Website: apple
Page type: billing-address
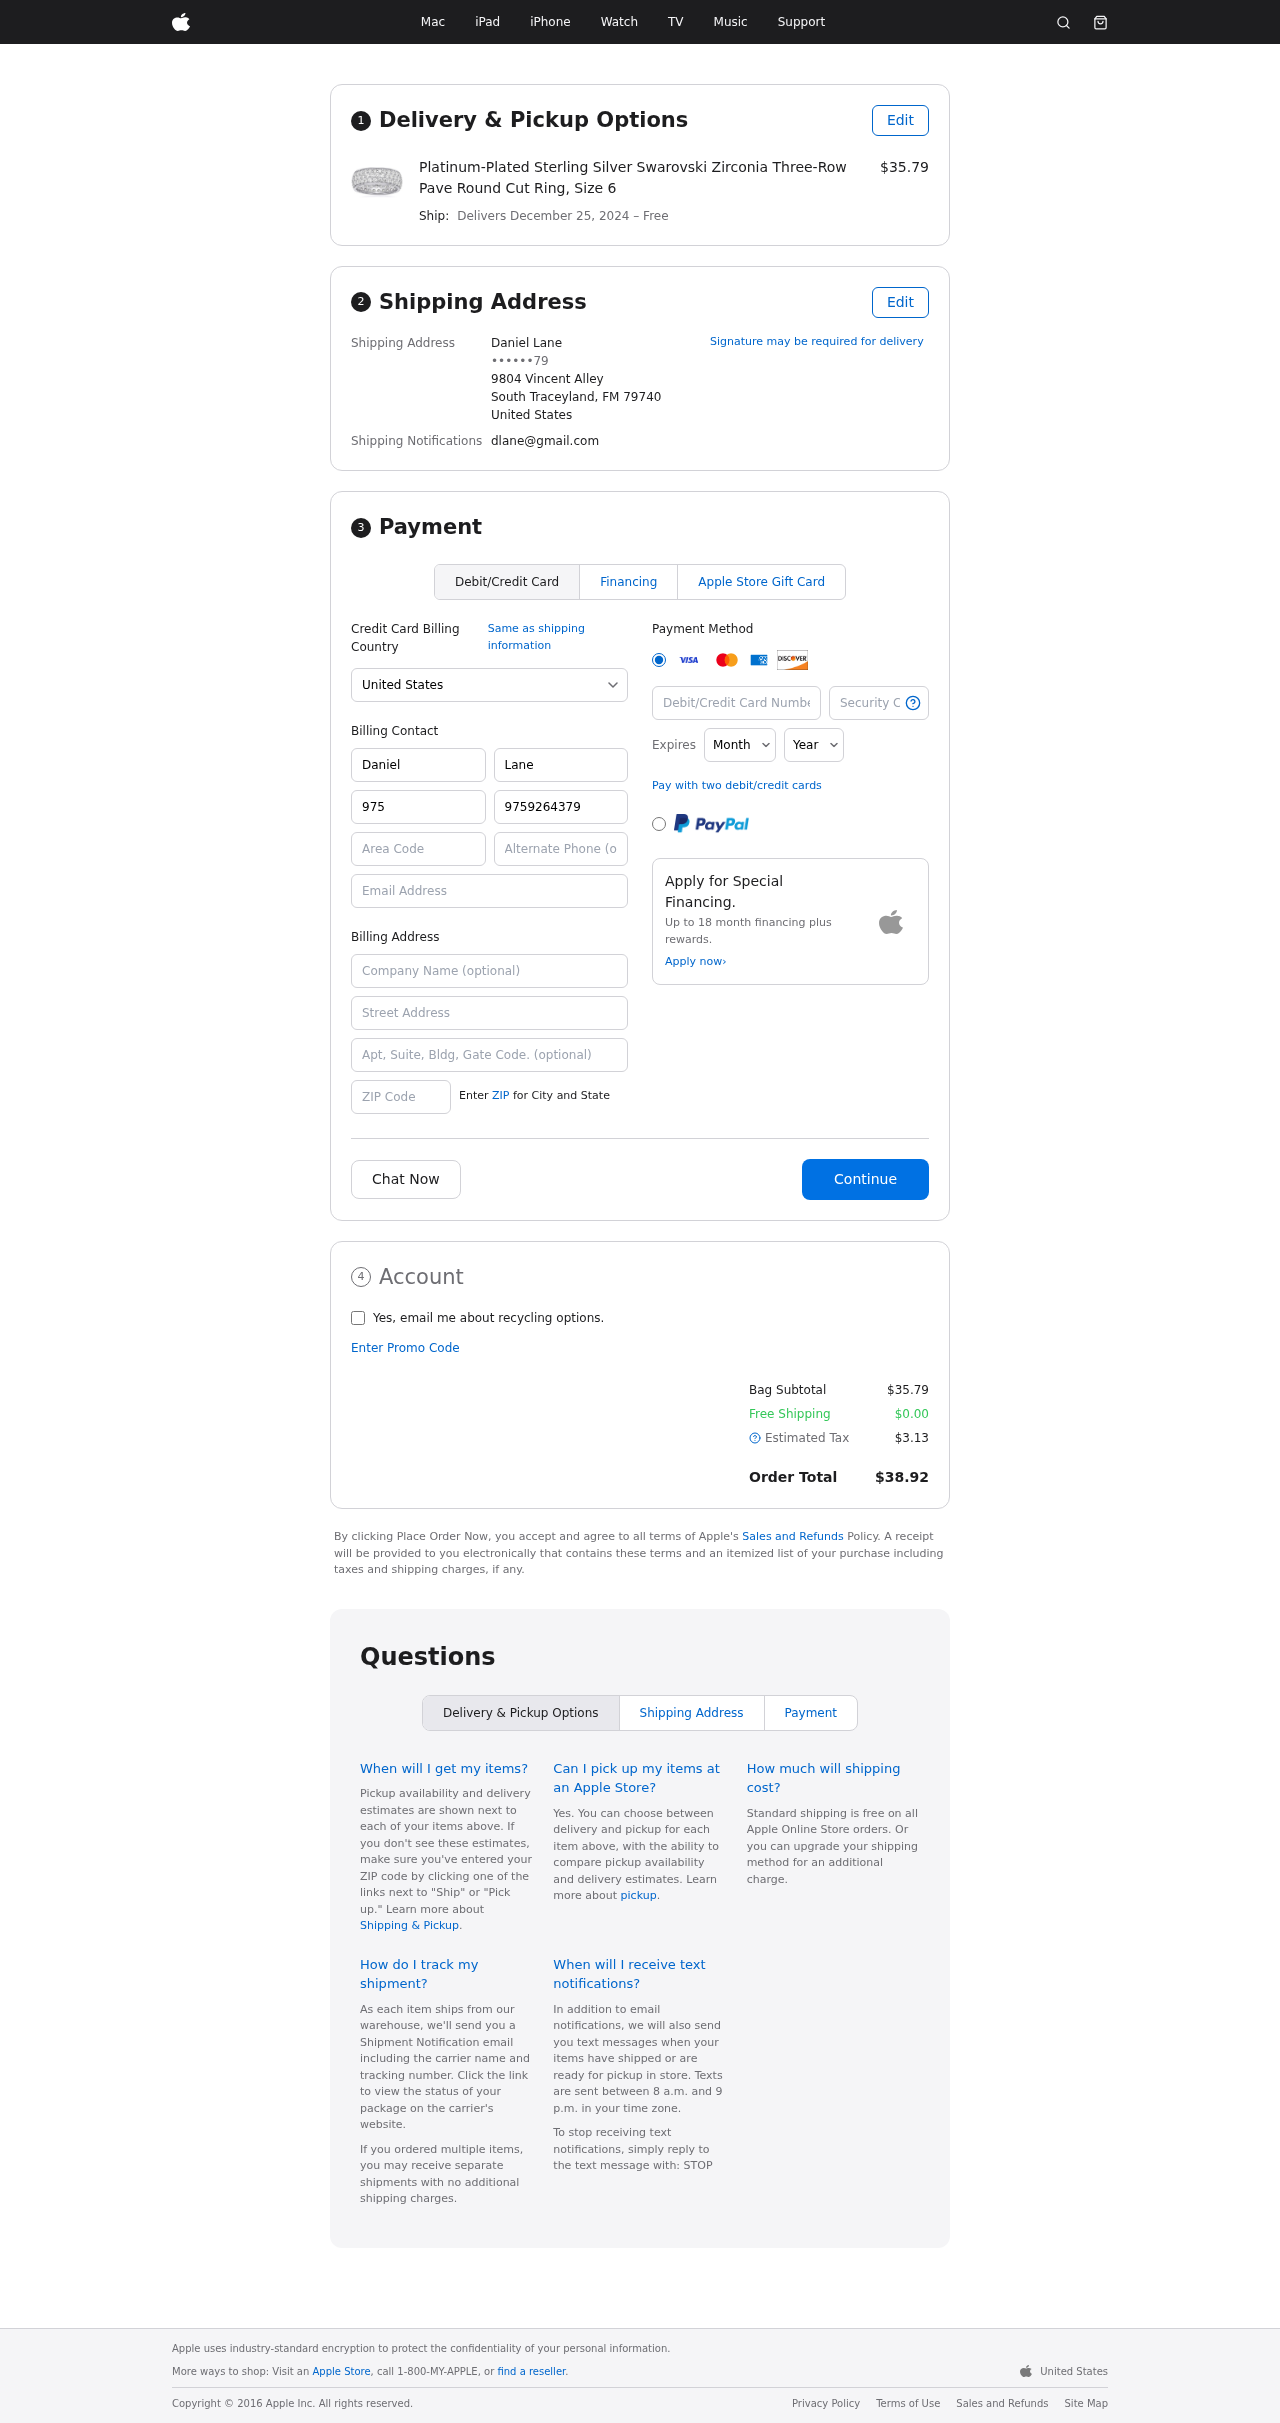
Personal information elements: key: PII_CARD_CVV
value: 511
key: PII_CARD_EXPIRY_MONTH
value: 01
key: PII_CARD_EXPIRY_YEAR
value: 30
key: PII_CARD_NUMBER
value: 6559 0537 5499 0498
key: PII_CITY_STATE_ZIP
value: South Traceyland, FM 79740
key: PII_COUNTRY
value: United States
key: PII_EMAIL
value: dlane@gmail.com
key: PII_FULLNAME
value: Daniel Lane
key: PII_STREET
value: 9804 Vincent Alley
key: PII_PHONE_MASKED
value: ••••••79
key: PII_BILLING_FIRSTNAME
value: Daniel
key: PII_BILLING_LASTNAME
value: Lane
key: PII_BILLING_PHONE_AREA
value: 975
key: PII_BILLING_PHONE
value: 9759264379
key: PII_BILLING_EMAIL
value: dlane@gmail.com
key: PII_BILLING_COMPANY
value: Buckley, Olsen and Jackson
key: PII_BILLING_STREET
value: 9804 Vincent Alley
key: PII_BILLING_STREET2
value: Suite 257
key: PII_BILLING_POSTCODE
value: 79740
Product elements: key: PRODUCT1_NAME
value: Platinum-Plated Sterling Silver Swarovski Zirconia Three-Row Pave Round Cut Ring, Size 6
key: PRODUCT1_PRICE
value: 35.79
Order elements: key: ORDER_DELIVERY_DATE
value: December 25, 2024
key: ORDER_SUBTOTAL
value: $35.79
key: ORDER_SHIPPING_COST
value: $0.00
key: ORDER_TAX
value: $3.13
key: ORDER_TOTAL
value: $38.92